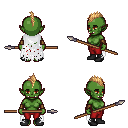
a pixel art fantasy rpg character, female body template, orc, green skin, white tattered cape, red pants, light blonde mohawk hairstyle, cloth bracers, black shoes, spear, four views (front, back, left, right), 2x2 character sprite sheet, small pixel art, hard edges, no anti-aliasing